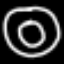
Label: donut